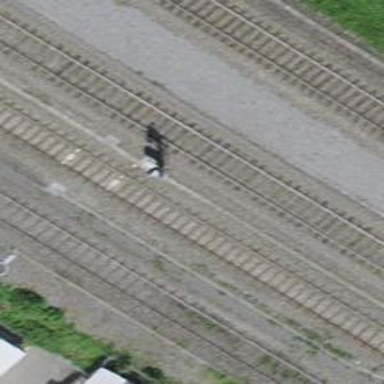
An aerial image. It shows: Railway signal.